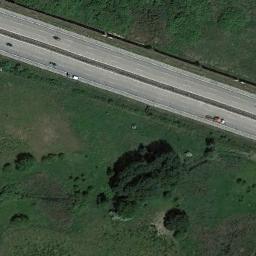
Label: freeway